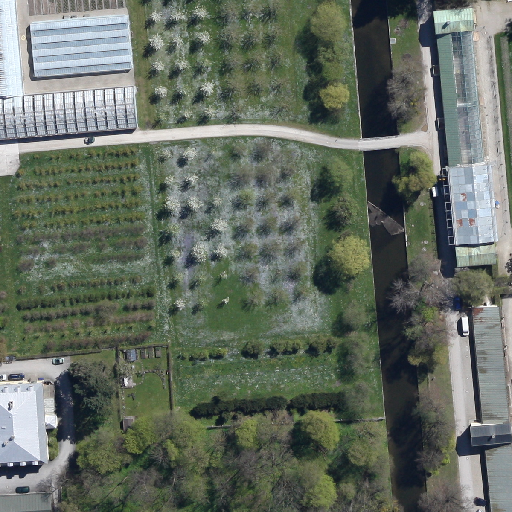
Referring expression: vehicle